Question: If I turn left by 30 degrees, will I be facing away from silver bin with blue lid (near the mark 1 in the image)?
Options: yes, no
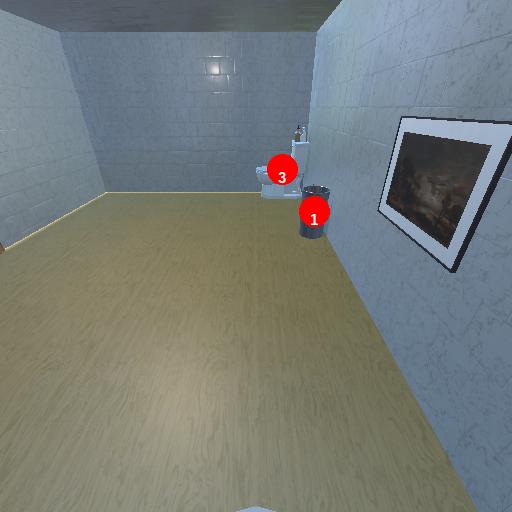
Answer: yes